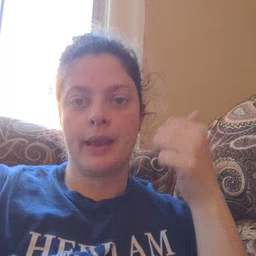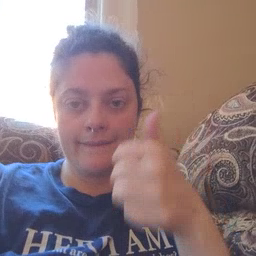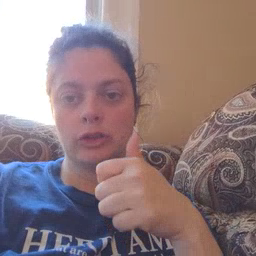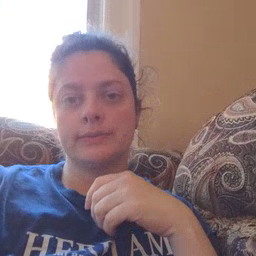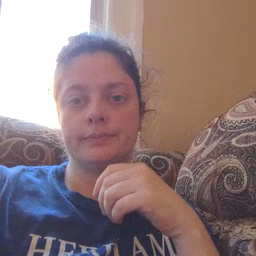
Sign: every